Interaction volume radius: 5 \u00c5
Interaction volume height: 25 \u00c5
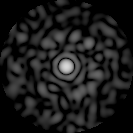
Disorder parameter: 0.8225